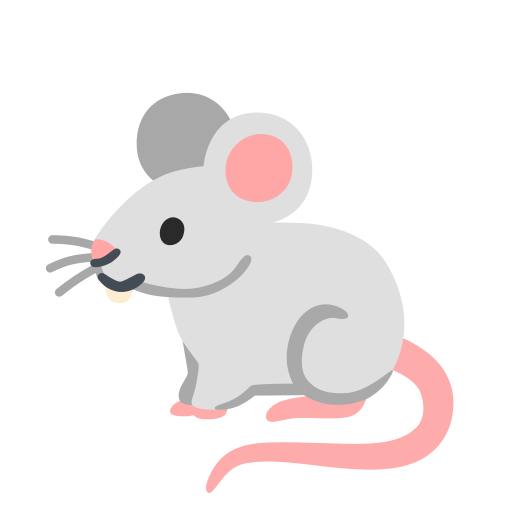
Emoji: 🐁